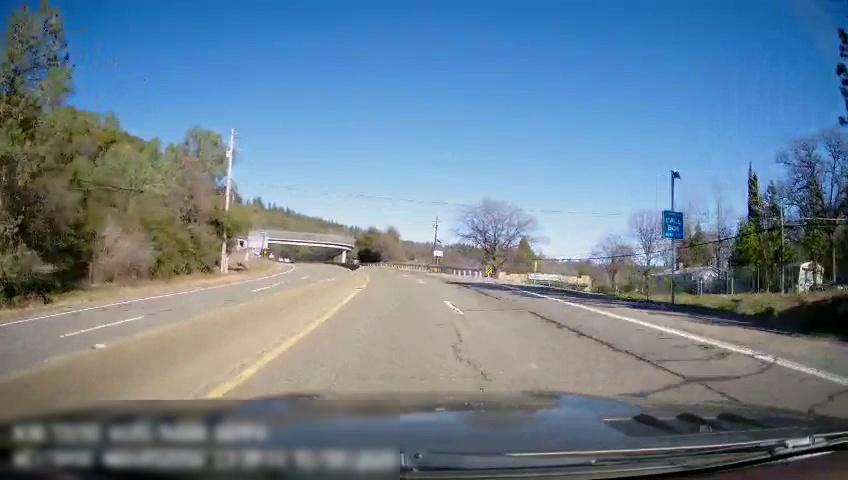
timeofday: Day
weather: Sunny
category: Drivable Space
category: Drivable Space
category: Vehicles | SUV
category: Lanes | Opposite Lane
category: Lanes | Opposite Lane
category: Lanes | Current Lane
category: Lanes | Current Lane
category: Lanes | Alternate Lane
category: Traffic | Signs